Interaction volume radius: 10 \u00c5
Interaction volume height: 25 \u00c5
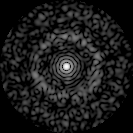
Disorder parameter: 0.8419